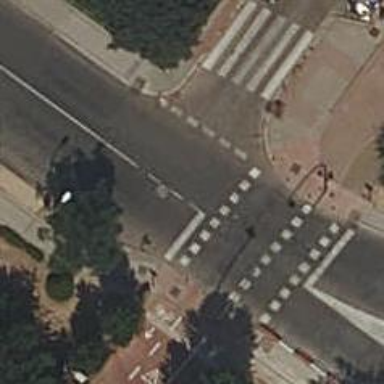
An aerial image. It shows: Road crossing with traffic signals.